Question: After adding to my CCS "#x img" my images lost their normal resolution and now they have "white lines" in either top/bottom/left or right.
to see it better zoom in and look on the picture on the left. Every picture has this problem and i have no idea how to fix it.. tried with changing height/width/swapping properties to 0.5/50%, 0 and still nothing. Tried aswell to change resolution of one of my pics to bigger to see if it will fill this white spots, but it didn't. Any ideas?
'''
#classic img {
background-image: linear-gradient(black, black);
border-radius: 75px;
height: 100%;
width: 100%;
'''
<URL> To be more precised. Check the first box in "result". Didn't add other lines of code to jsfiddle but the first one to show what/where exactly is the problem.
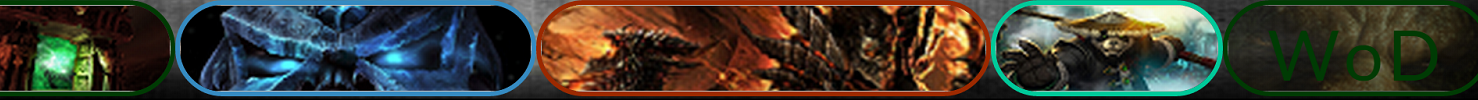
Answer: Add 'box-sizing: border-box' to all 'div's in '.option'.
'''
$(document).ready(function() {
$('#classic').mouseenter(function() {
$('#classic img').stop().fadeTo('slow', 0.25, function() {
if (!$('#classic span').length) // make it so we don't keep appending more text
{
$('#classic').append("<span>Classic</span>");
$("#classic span").fadeTo('slow', 1);
}
});
});
$('#classic').mouseleave(function() {
$('#classic img').stop().fadeTo('slow', 1, function() {
$('#classic span').fadeTo('slow', 0, function() {
$(this).remove();
});
});
});
});
'''
'''
body {
background-color: black;
font-family: 'Lato', sans-serif;
}
#container {
width: 1000px;
margin-left: auto;
margin-right: auto;
}
#logo {
background-image: url("img/wowlogo.png");
background-image-repeat: once;
background-position: center;
margin-left: auto;
margin-right: auto;
height: 208px;
width: 475px;
}
#menu {
margin-top: 200px;
text-align: center;
font-size: 40px;
letter-spacing: 2px;
height: 90px;
background-image: url("img/bg.png");
background-color: #2E2E2E;
border-radius: 60px;
}
.option {
float: left;
text-align: center;
font-size: 30px;
padding-left: 75px;
padding-right: 10px;
letter-spacing: 2px;
}
#classic {
float: left;
color: #FFFDD0;
font-weight: 900;
height: 37px;
width: 150px;
border-radius: 75px;
border: 2px solid #000000;
cursor: pointer;
}
#classic img {
background-image: linear-gradient(black, black);
border-radius: 75px;
height: 100%;
width: 100%;
}
#classic span {
opacity: 0;
position: relative;
top: -110%;
}
#tbc {
float: left;
padding-left: 5px;
background-image: url("http://lorempixel.com/100/37");
height: 37px;
width: 100px;
border-radius: 50px;
border: 2px solid #003B04;
cursor: pointer;
color: #003B04;
}
#wotlk {
float: left;
padding-left: 5px;
background-image: url("http://lorempixel.com/150/37");
height: 37px;
width: 150px;
border-radius: 75px;
border: 2px solid #368BC1;
cursor: pointer;
color: #368BC1;
}
#cataclysm {
float: left;
padding-left: 5px;
background-image: url("http://lorempixel.com/190/37");
height: 37px;
width: 190px;
border-radius: 95px;
border: 2px solid #9C2A00;
cursor: pointer;
color: #9C2A00;
}
#mop {
float: left;
padding-left: 5px;
background-image: url("http://lorempixel.com/95/37");
height: 37px;
width: 95px;
border-radius: 50px;
border: 2px solid #00C99A;
cursor: pointer;
color: #00C99A;
}
#wod {
float: left;
padding-left: 5px;
background-image: url("http://lorempixel.com/110/37");
height: 37px;
width: 110px;
border-radius: 55px;
border: 2px solid #003B04;
cursor: pointer;
color: #003B04;
}
'''
'''
<script src="https://ajax.googleapis.com/ajax/libs/jquery/1.9.1/jquery.min.js"></script>
<div id="container">
<div id="logo"></div>
<div id="menu">Lore
<br />
<div class="option">
<div id="classic"></div>
<div id="tbc"></div>
<div id="wotlk"></div>
<div id="cataclysm"></div>
<div id="mop"></div>
<div id="wod"></div>
</div>
</div>
</div>
'''